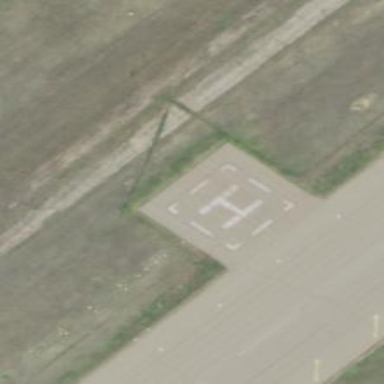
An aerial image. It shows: Helipad with asphalt surface at the airport.